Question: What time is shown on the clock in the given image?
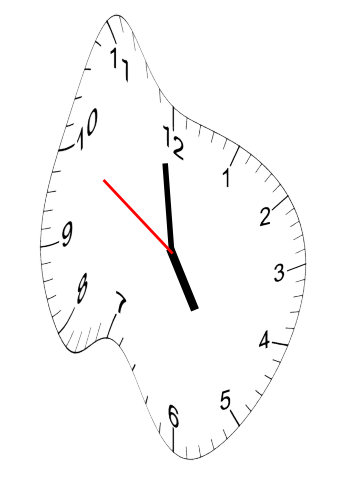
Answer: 04:58:50